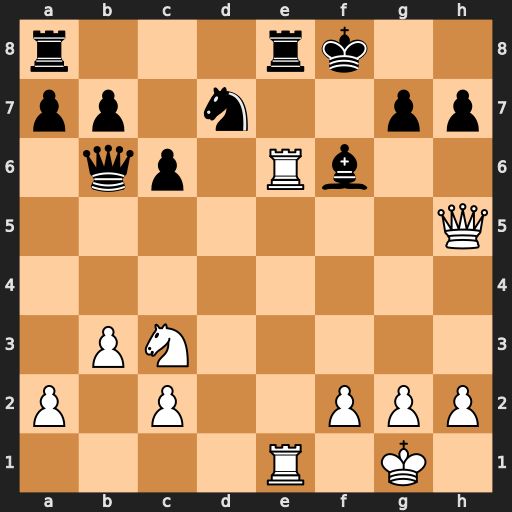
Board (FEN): r3rk2/pp1n2pp/1qp1Rb2/7Q/8/1PN5/P1P2PPP/4R1K1
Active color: w
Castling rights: -
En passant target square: -
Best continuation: Rxe8+ Rxe8 Qxe8#